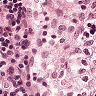
Metastatic tissue present: no